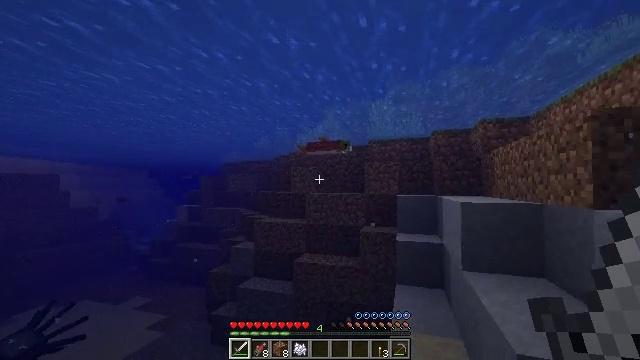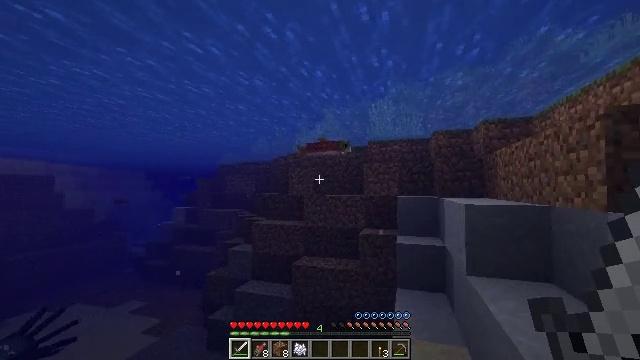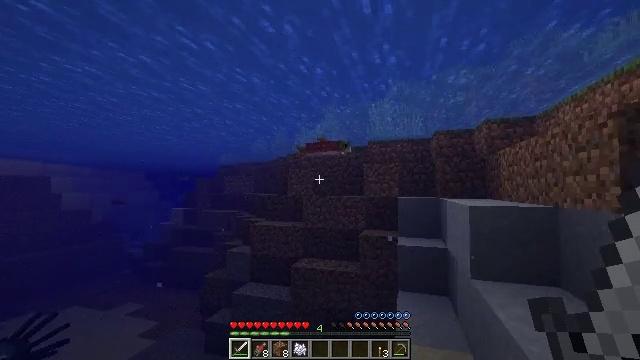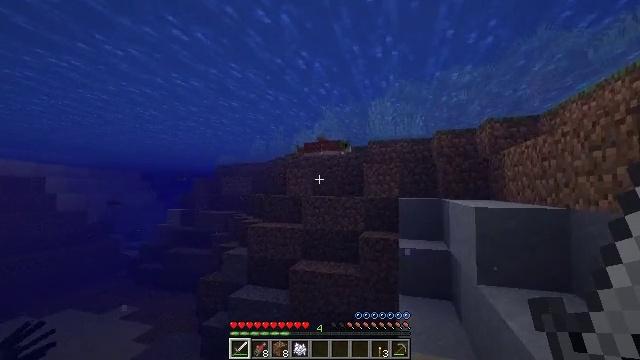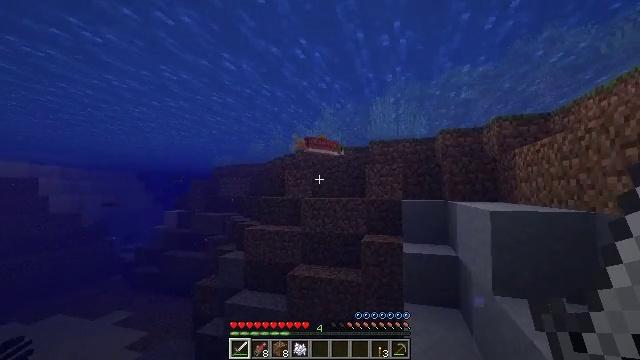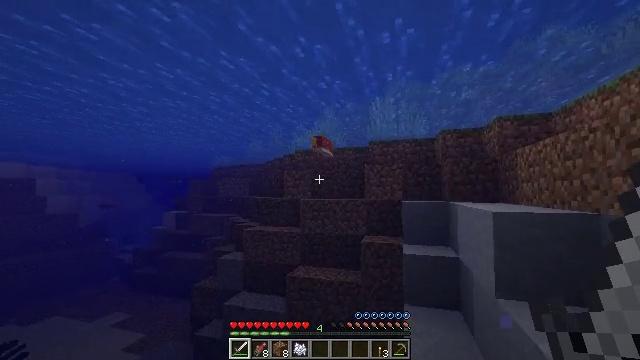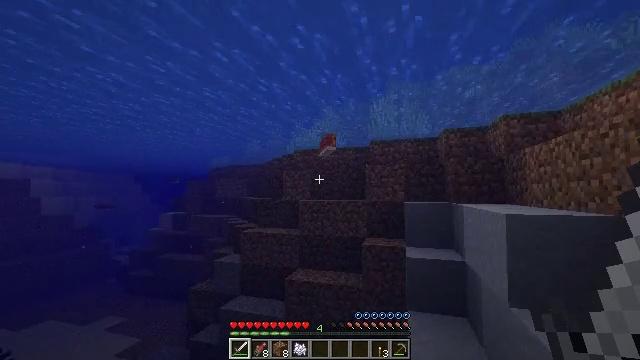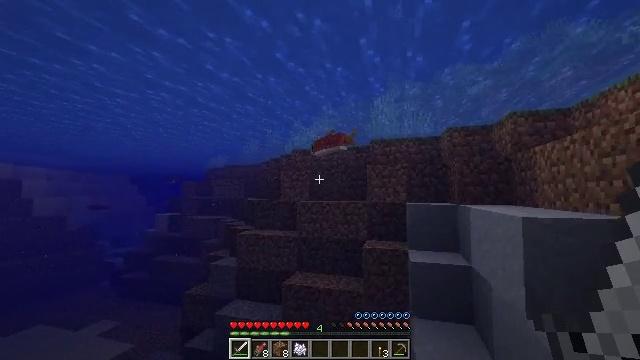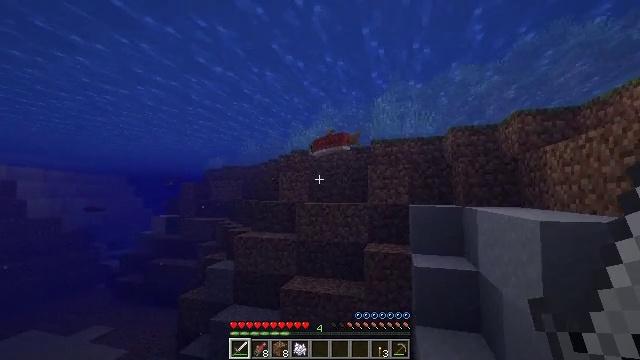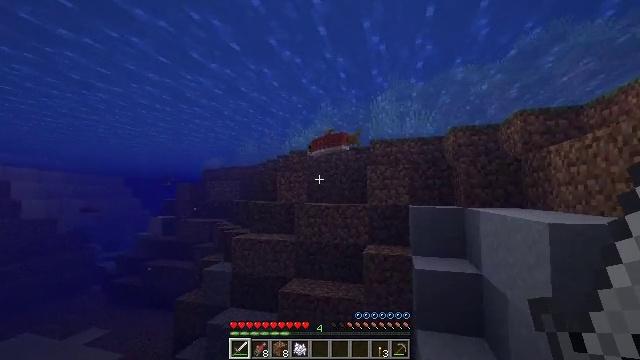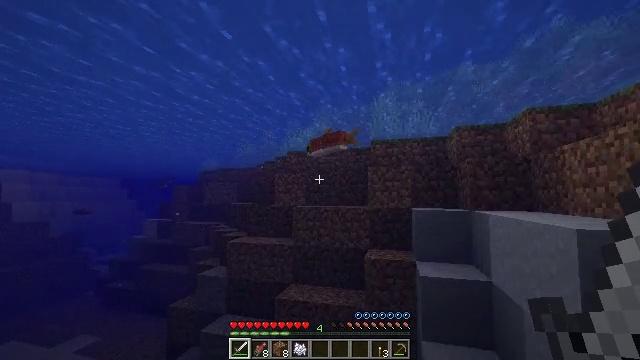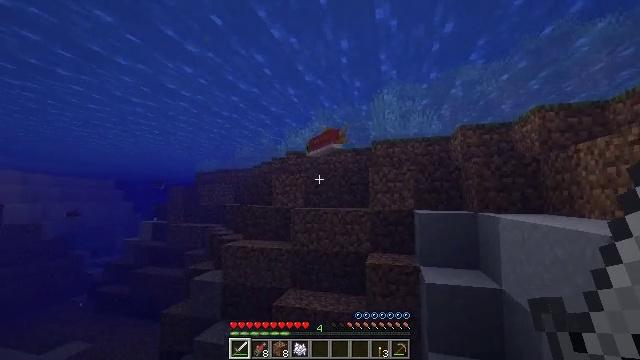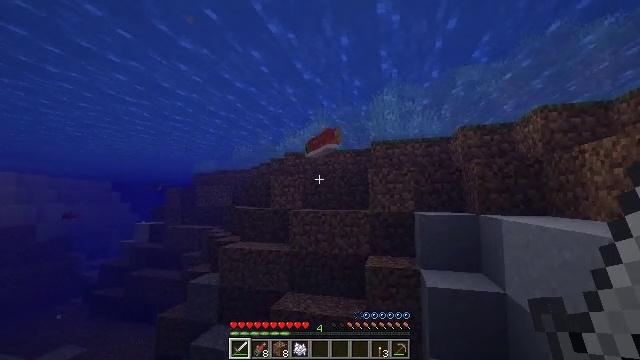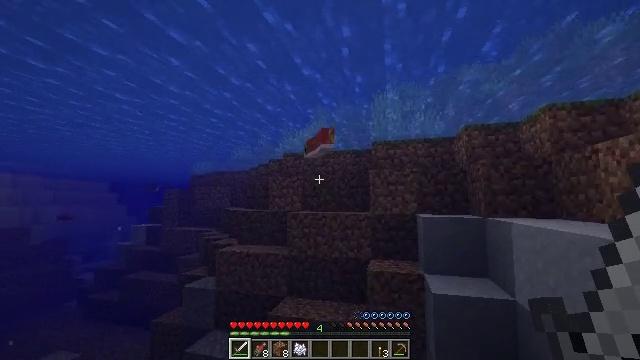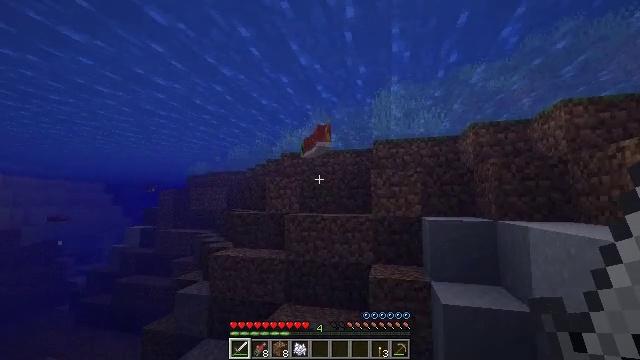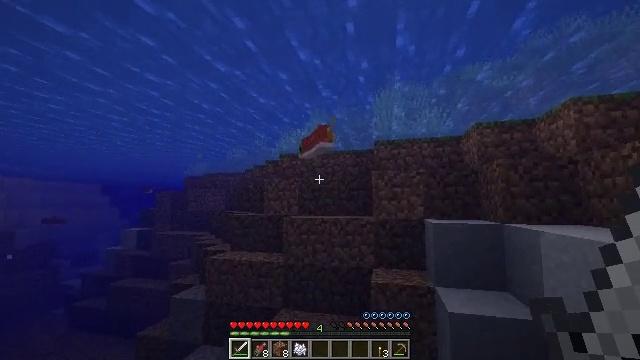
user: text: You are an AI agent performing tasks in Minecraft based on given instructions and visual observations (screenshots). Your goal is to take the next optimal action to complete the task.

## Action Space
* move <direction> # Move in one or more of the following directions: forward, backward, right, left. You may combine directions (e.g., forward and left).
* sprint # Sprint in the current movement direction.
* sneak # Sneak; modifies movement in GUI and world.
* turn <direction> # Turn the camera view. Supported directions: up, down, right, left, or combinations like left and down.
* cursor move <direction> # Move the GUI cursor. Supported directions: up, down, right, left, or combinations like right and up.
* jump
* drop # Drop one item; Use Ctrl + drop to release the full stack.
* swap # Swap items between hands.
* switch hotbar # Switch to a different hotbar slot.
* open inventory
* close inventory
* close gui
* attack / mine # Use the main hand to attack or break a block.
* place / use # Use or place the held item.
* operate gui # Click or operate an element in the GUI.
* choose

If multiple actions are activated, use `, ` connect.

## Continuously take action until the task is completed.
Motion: motion action
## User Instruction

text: Kill the salmon.
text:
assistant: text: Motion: move forward
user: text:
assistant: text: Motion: move forward
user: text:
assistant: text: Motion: move forward
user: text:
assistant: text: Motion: move forward
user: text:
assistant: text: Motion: move forward
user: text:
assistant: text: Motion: move forward
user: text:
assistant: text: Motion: move forward
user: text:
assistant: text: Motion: move forward
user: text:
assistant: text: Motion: move forward
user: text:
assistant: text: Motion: move forward
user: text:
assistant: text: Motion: move forward
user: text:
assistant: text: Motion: move forward
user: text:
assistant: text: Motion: move forward
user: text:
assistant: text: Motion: move forward
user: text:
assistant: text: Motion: move forward
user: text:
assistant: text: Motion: move forward
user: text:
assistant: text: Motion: move forward, turn up
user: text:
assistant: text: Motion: move forward, turn left and up
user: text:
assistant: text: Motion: move forward, turn up
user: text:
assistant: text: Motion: move forward
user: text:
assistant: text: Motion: move forward
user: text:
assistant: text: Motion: move forward
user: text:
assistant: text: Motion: move forward
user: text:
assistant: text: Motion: move forward
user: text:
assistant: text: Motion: move forward
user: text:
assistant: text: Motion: move forward
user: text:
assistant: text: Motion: move forward, turn left
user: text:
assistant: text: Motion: move forward
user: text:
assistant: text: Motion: move forward, turn left
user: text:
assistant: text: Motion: move forward, turn left, attack / mine